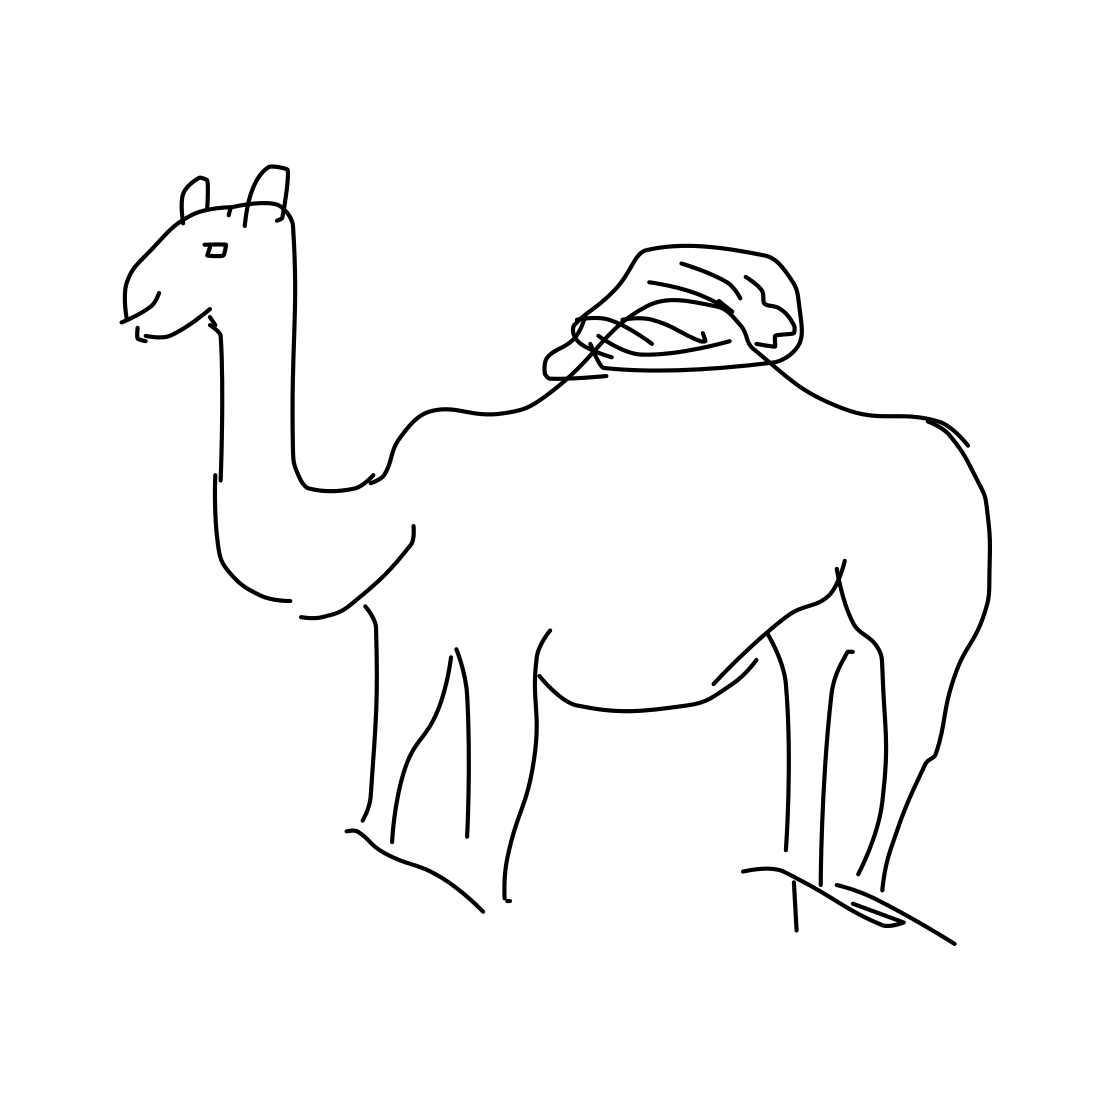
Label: camel